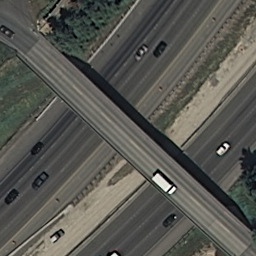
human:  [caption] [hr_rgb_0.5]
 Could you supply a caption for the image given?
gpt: An overpass with a road go across another roads vertically .

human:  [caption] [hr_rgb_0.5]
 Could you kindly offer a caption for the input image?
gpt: An overpass with a road go across another roads vertically with lawn surounded .

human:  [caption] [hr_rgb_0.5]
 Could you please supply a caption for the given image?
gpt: An overpass with a road go across another roads vertically with some cars on the roads .

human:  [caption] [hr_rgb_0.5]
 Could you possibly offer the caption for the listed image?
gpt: A road go across another roads vertically with some cars on the roads .

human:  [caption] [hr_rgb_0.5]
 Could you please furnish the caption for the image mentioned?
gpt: A road go across another roads with lawn surounded .